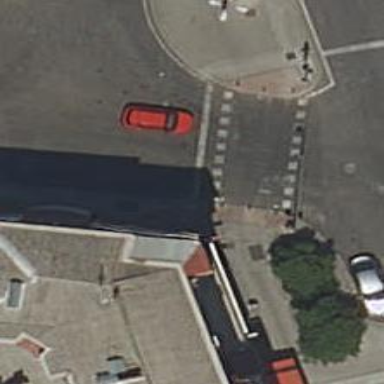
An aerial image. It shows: Taxi stand.